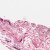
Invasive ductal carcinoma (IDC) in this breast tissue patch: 0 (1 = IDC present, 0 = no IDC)